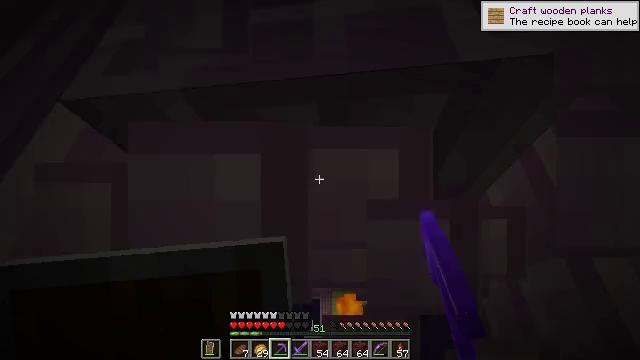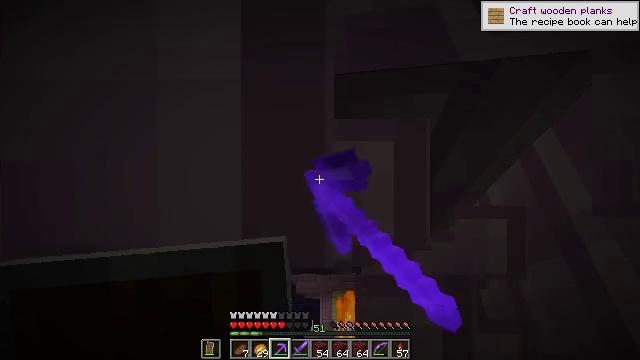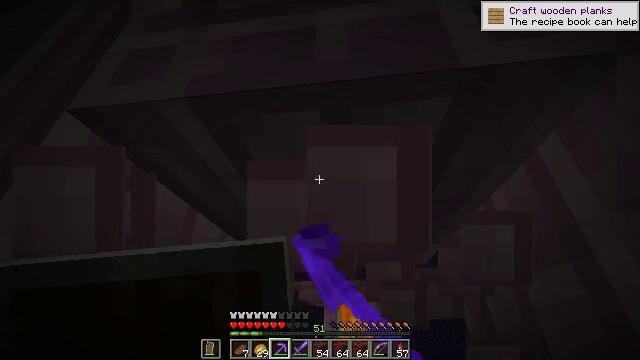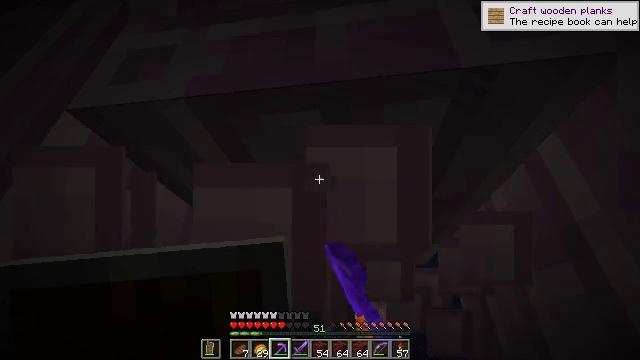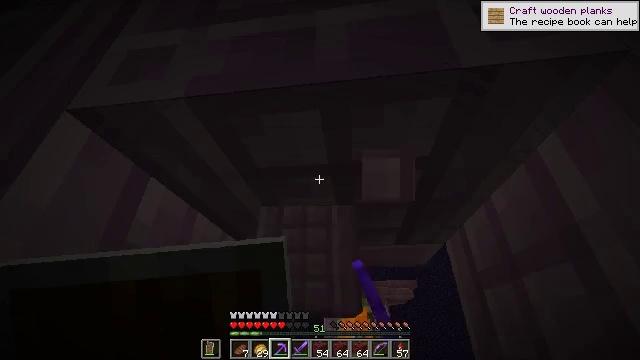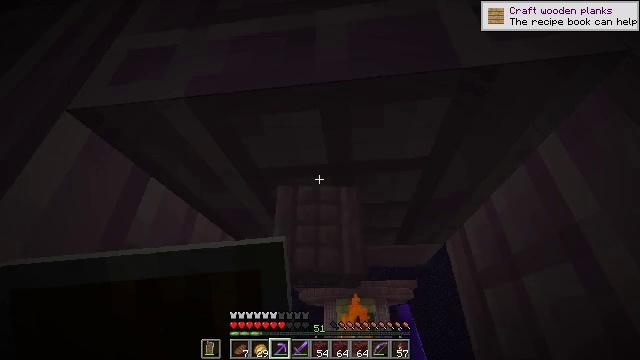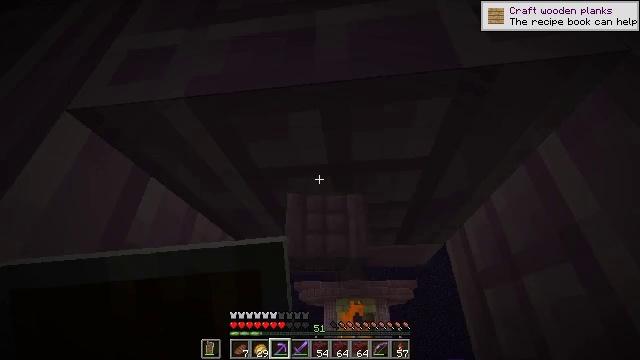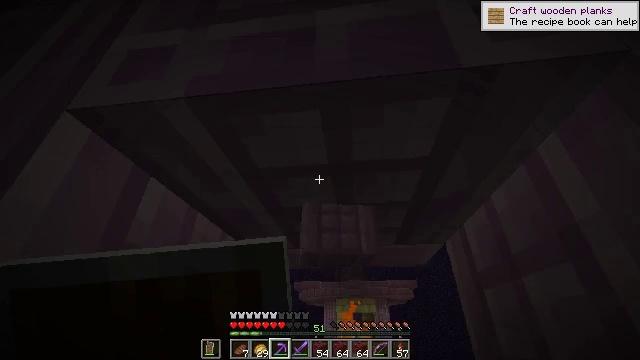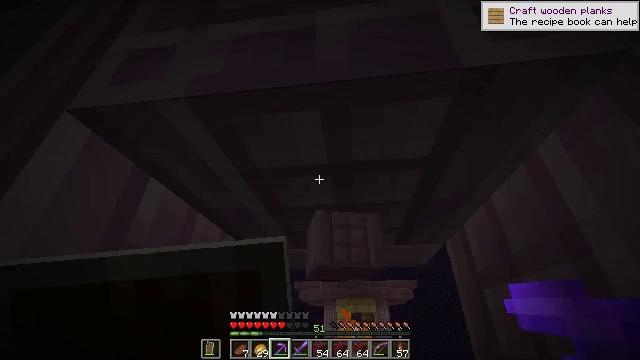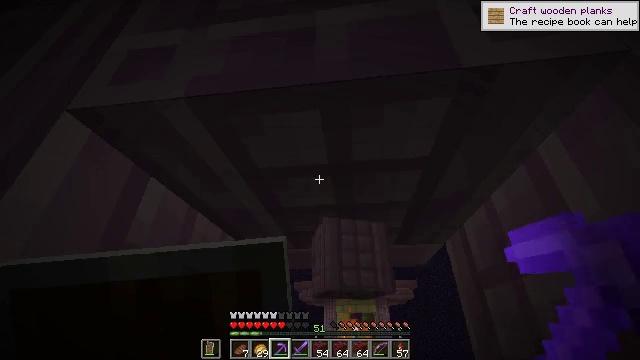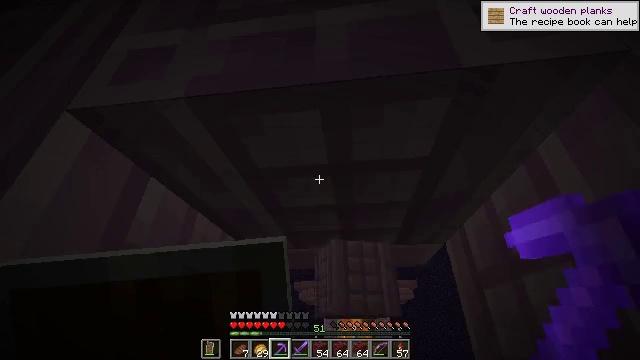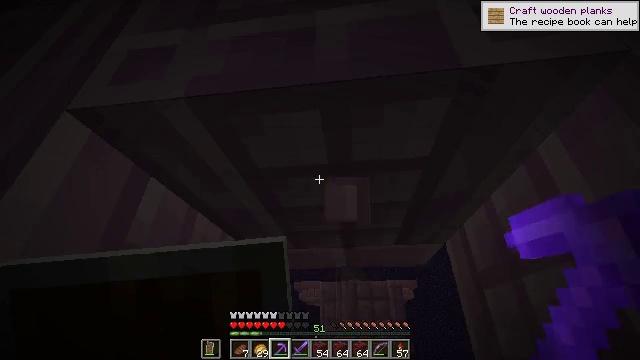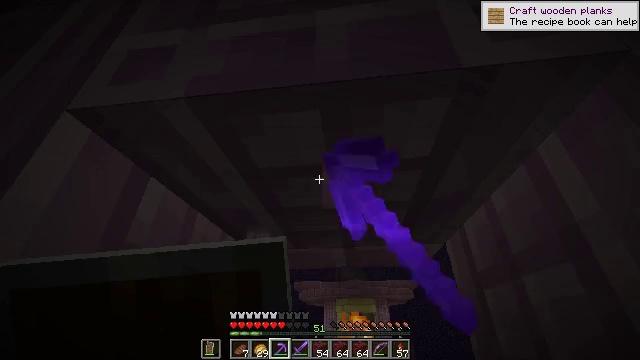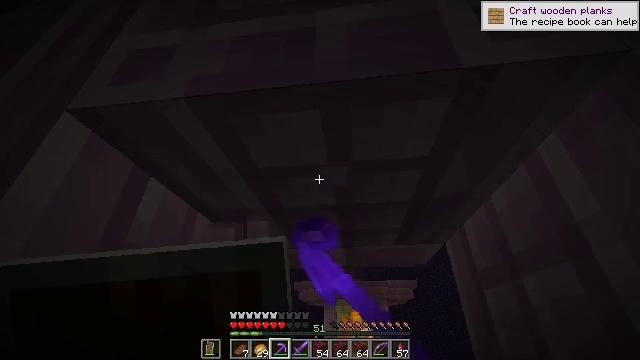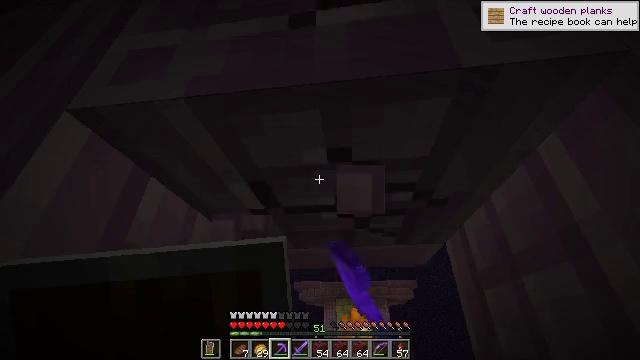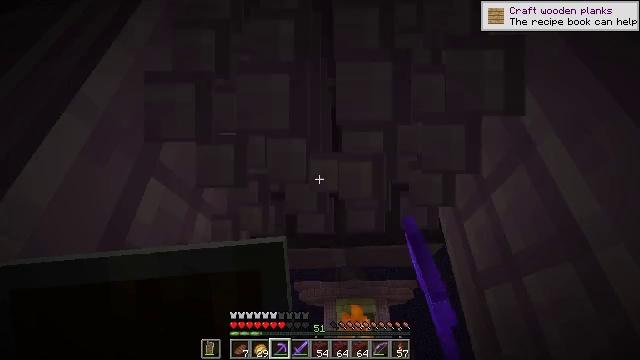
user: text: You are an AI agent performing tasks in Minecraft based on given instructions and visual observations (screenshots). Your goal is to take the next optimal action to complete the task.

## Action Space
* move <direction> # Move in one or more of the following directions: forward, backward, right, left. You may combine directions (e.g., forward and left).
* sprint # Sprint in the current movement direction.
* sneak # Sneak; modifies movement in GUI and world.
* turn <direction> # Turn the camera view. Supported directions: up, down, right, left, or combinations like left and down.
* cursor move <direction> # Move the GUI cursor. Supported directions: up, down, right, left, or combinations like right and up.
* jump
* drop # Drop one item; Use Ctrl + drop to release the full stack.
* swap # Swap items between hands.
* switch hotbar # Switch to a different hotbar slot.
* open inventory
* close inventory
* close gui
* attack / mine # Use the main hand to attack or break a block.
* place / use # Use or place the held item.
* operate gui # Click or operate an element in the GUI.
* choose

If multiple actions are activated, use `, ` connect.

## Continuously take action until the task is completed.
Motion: motion action
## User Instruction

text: Gather purpur pillar for building.
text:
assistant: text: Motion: no_op
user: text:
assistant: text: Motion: turn up
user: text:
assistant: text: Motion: no_op
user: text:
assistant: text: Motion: no_op
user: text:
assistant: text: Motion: no_op
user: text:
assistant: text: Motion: no_op
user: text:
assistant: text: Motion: no_op
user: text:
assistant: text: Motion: no_op
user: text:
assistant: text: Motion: no_op
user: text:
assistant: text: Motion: no_op
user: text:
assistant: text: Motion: attack / mine
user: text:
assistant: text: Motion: attack / mine
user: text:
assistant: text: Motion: attack / mine
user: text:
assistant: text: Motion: attack / mine
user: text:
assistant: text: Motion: attack / mine
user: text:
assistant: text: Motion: attack / mine
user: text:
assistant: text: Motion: attack / mine
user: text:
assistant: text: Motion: attack / mine
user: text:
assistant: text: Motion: attack / mine
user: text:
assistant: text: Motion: attack / mine